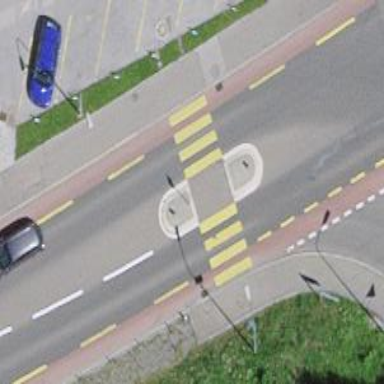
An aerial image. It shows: Marked crossing on footway. The crossing has visible markings.